Field crop: maize
Growth stage: 1
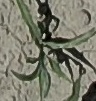
Species: sorghum